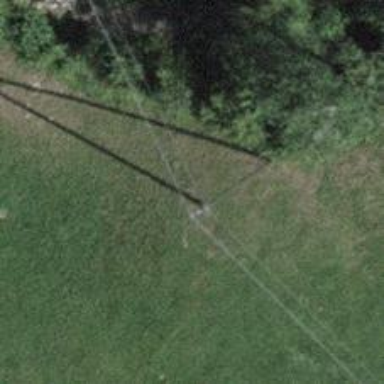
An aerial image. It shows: Utility pole in the area.